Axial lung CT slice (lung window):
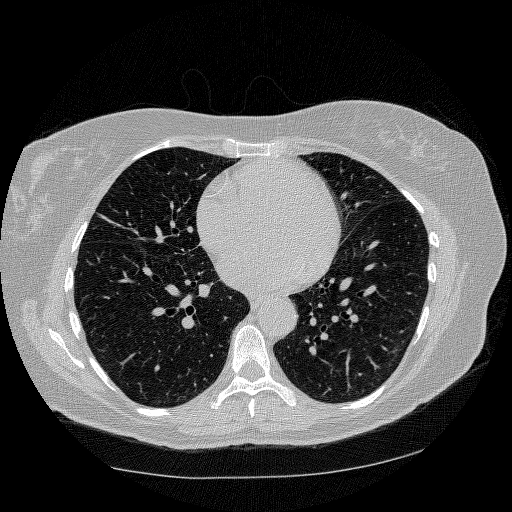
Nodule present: no